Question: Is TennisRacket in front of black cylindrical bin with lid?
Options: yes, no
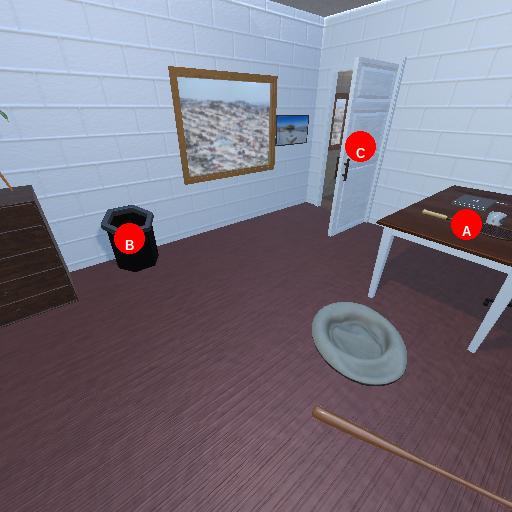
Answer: yes